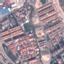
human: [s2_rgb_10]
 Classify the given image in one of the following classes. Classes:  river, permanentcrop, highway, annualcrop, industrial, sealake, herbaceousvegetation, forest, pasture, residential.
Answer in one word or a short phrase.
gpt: Residential